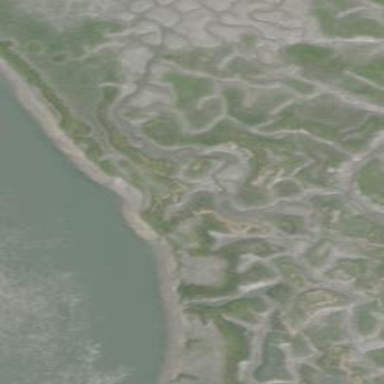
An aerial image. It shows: Tidal marsh wetland.